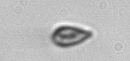
Label: Cryptophyta